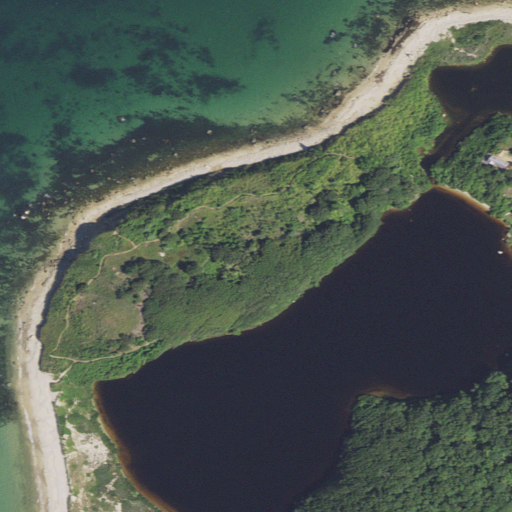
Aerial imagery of cliff(s) in Massachusetts named Cedar Tree Neck containing open water, deciduous forest, barren land, herbaceous wetlands, grassland, and open development